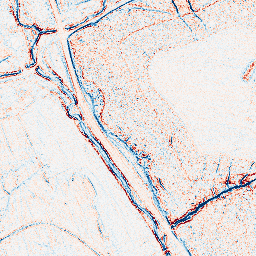
Category: edge_preserving
Decomposition family: bilateral
Decomposition parameters: d: 5
sigma_color: 25
sigma_space: 75
Upsampling method: quintic
Upsampling parameters: scale: 8
Upsampling scale: 8